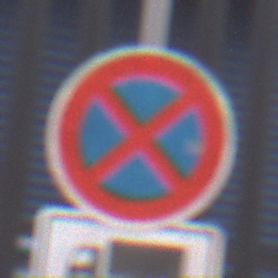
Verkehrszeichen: AbsolutesHalteverbot
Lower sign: MehrspurigeFahrzeugeFrei3
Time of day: MorningAfternoon
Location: Outdoor (Urban)
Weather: Overcast
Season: NotSpecified
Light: Natural